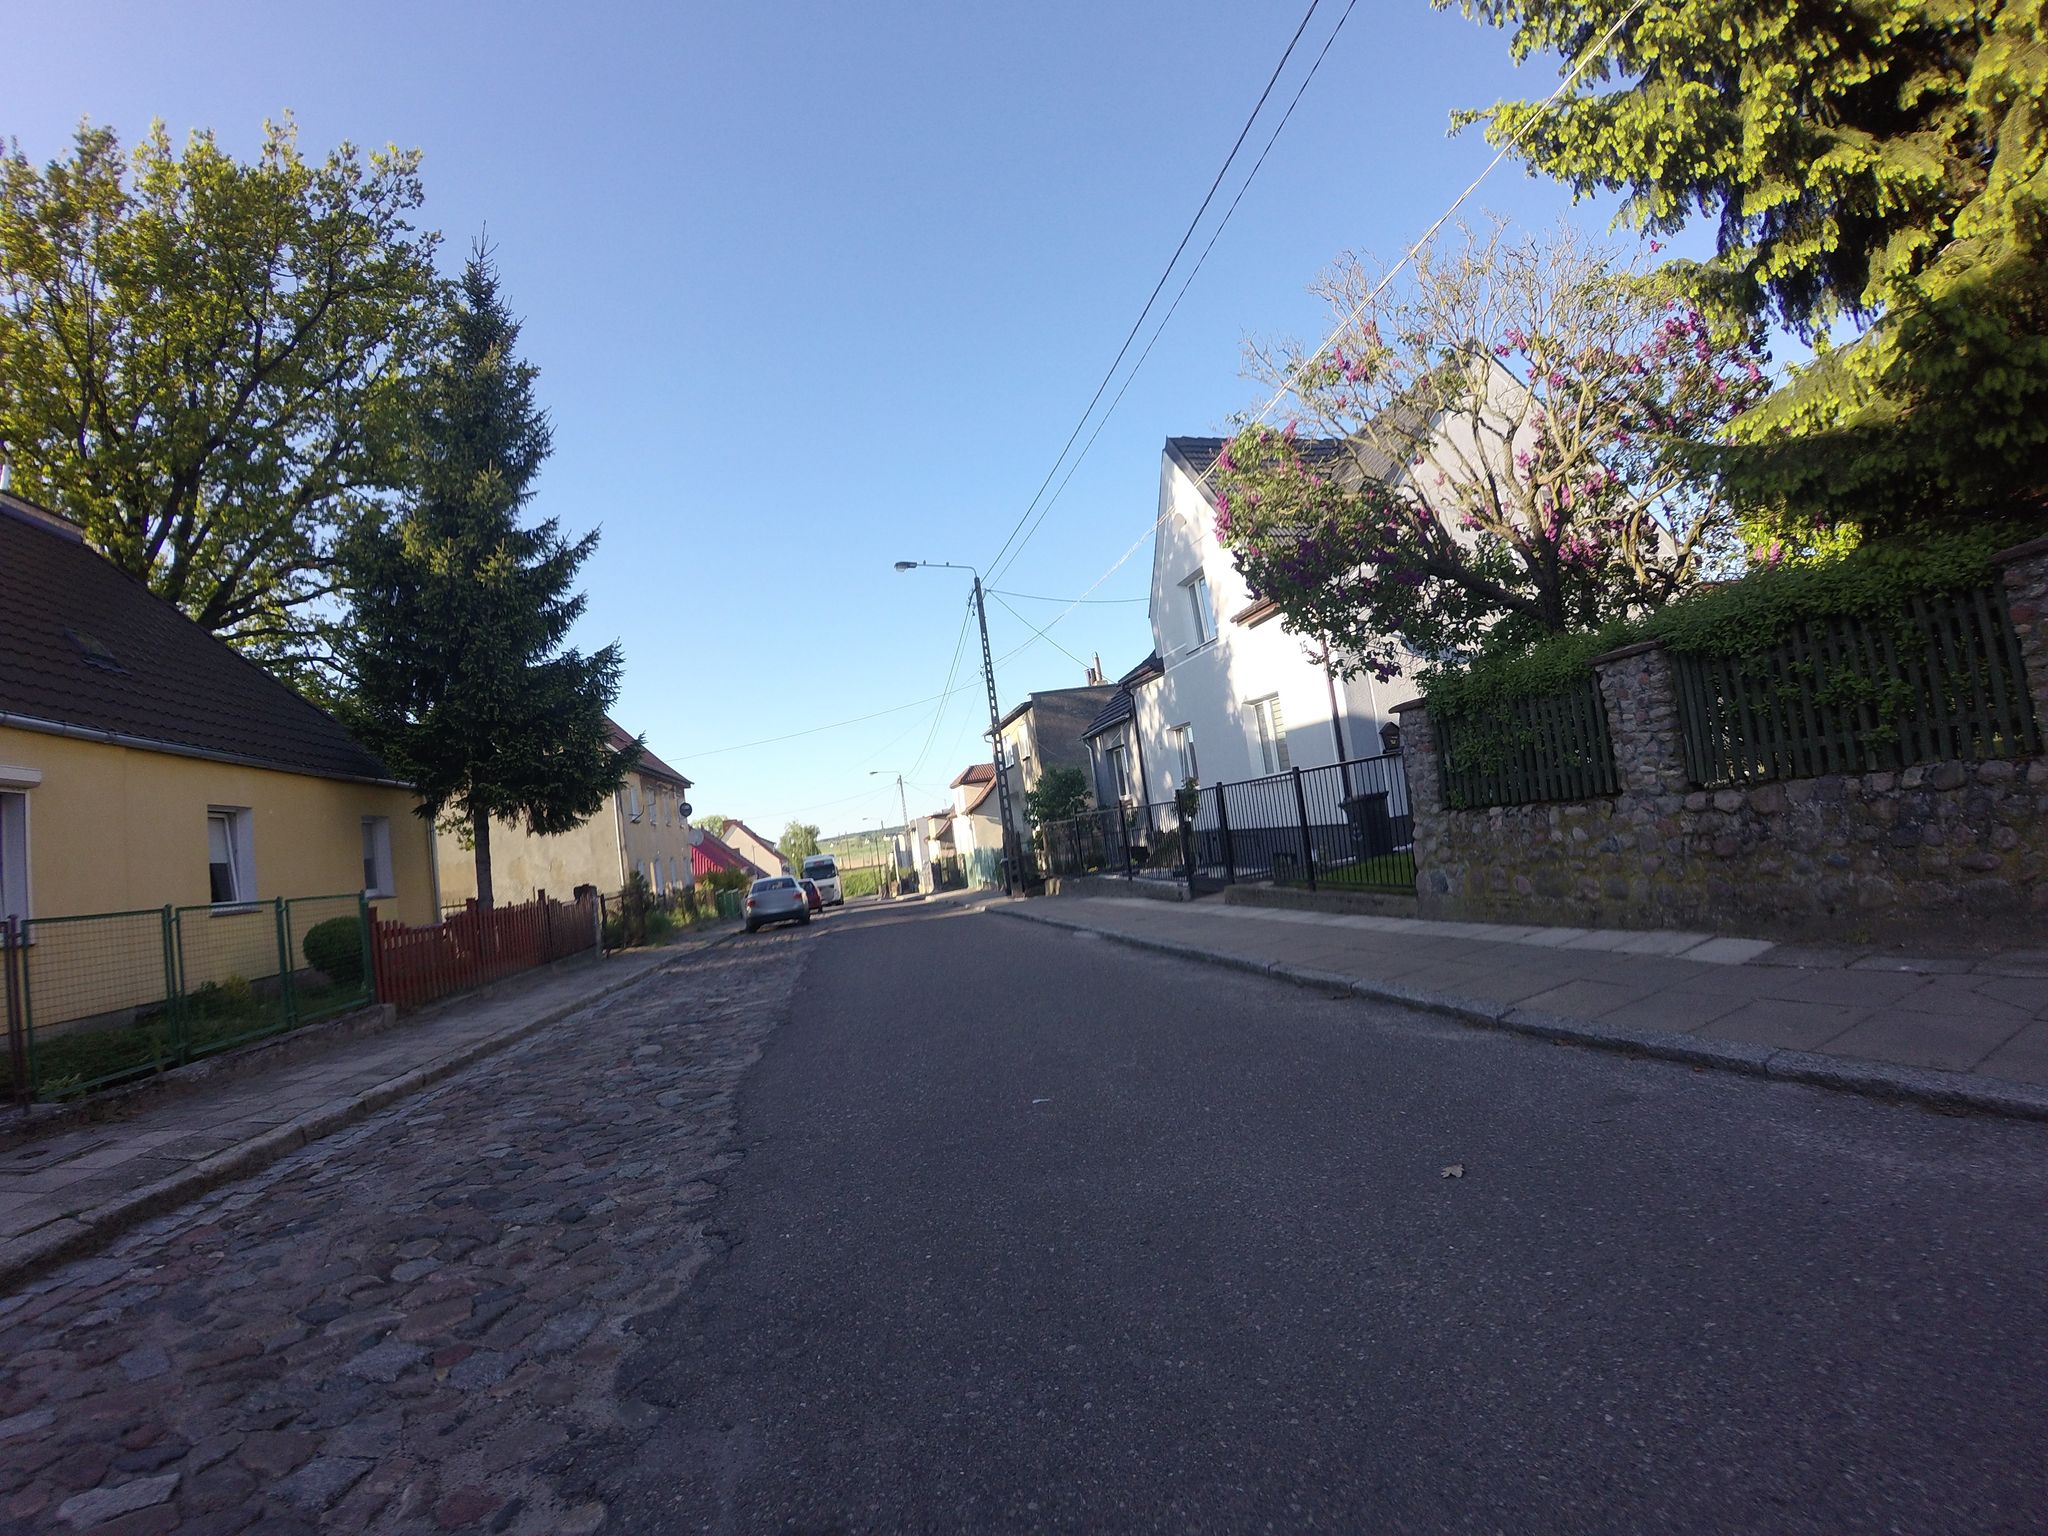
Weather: clear
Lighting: day
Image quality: good
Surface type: cycling surface
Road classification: footway
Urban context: semi-dense urban cluster
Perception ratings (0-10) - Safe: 4.59, Lively: 8.85, Beautiful: 9.2, Boring: 5.87, Depressing: 1.61, Wealthy: 4.86